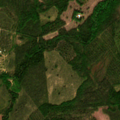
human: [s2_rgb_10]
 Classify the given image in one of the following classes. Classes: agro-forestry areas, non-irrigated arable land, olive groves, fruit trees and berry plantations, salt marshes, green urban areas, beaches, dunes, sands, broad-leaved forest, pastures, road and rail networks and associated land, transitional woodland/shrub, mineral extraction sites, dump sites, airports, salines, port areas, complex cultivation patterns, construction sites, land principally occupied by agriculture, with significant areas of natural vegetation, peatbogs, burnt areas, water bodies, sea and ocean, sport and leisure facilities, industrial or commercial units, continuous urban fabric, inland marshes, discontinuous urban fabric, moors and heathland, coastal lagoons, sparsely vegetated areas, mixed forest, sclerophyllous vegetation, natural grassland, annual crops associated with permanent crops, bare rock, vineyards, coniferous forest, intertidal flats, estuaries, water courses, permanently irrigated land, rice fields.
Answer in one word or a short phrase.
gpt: coniferous forest, mixed forest, transitional woodland/shrub